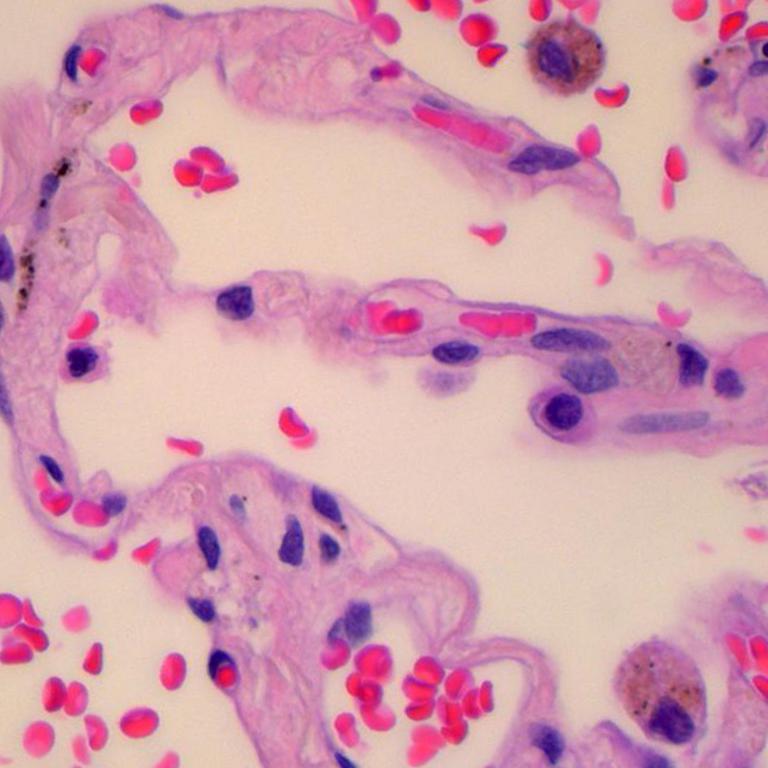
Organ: lung
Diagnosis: benign